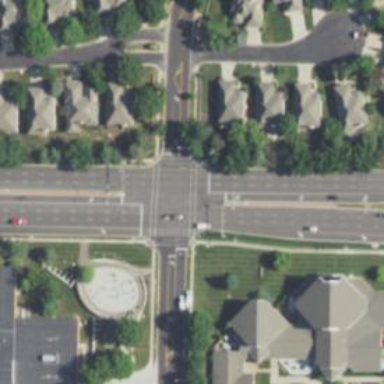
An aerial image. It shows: Solid stop line on the road marking.